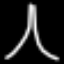
Label: The Eiffel Tower